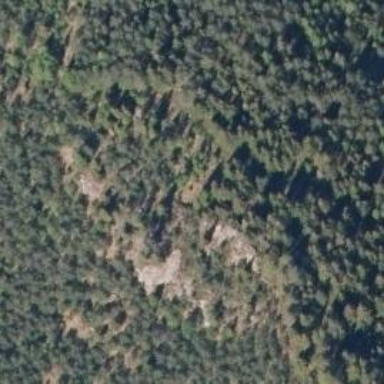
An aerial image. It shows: Cliff in nature.